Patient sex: F
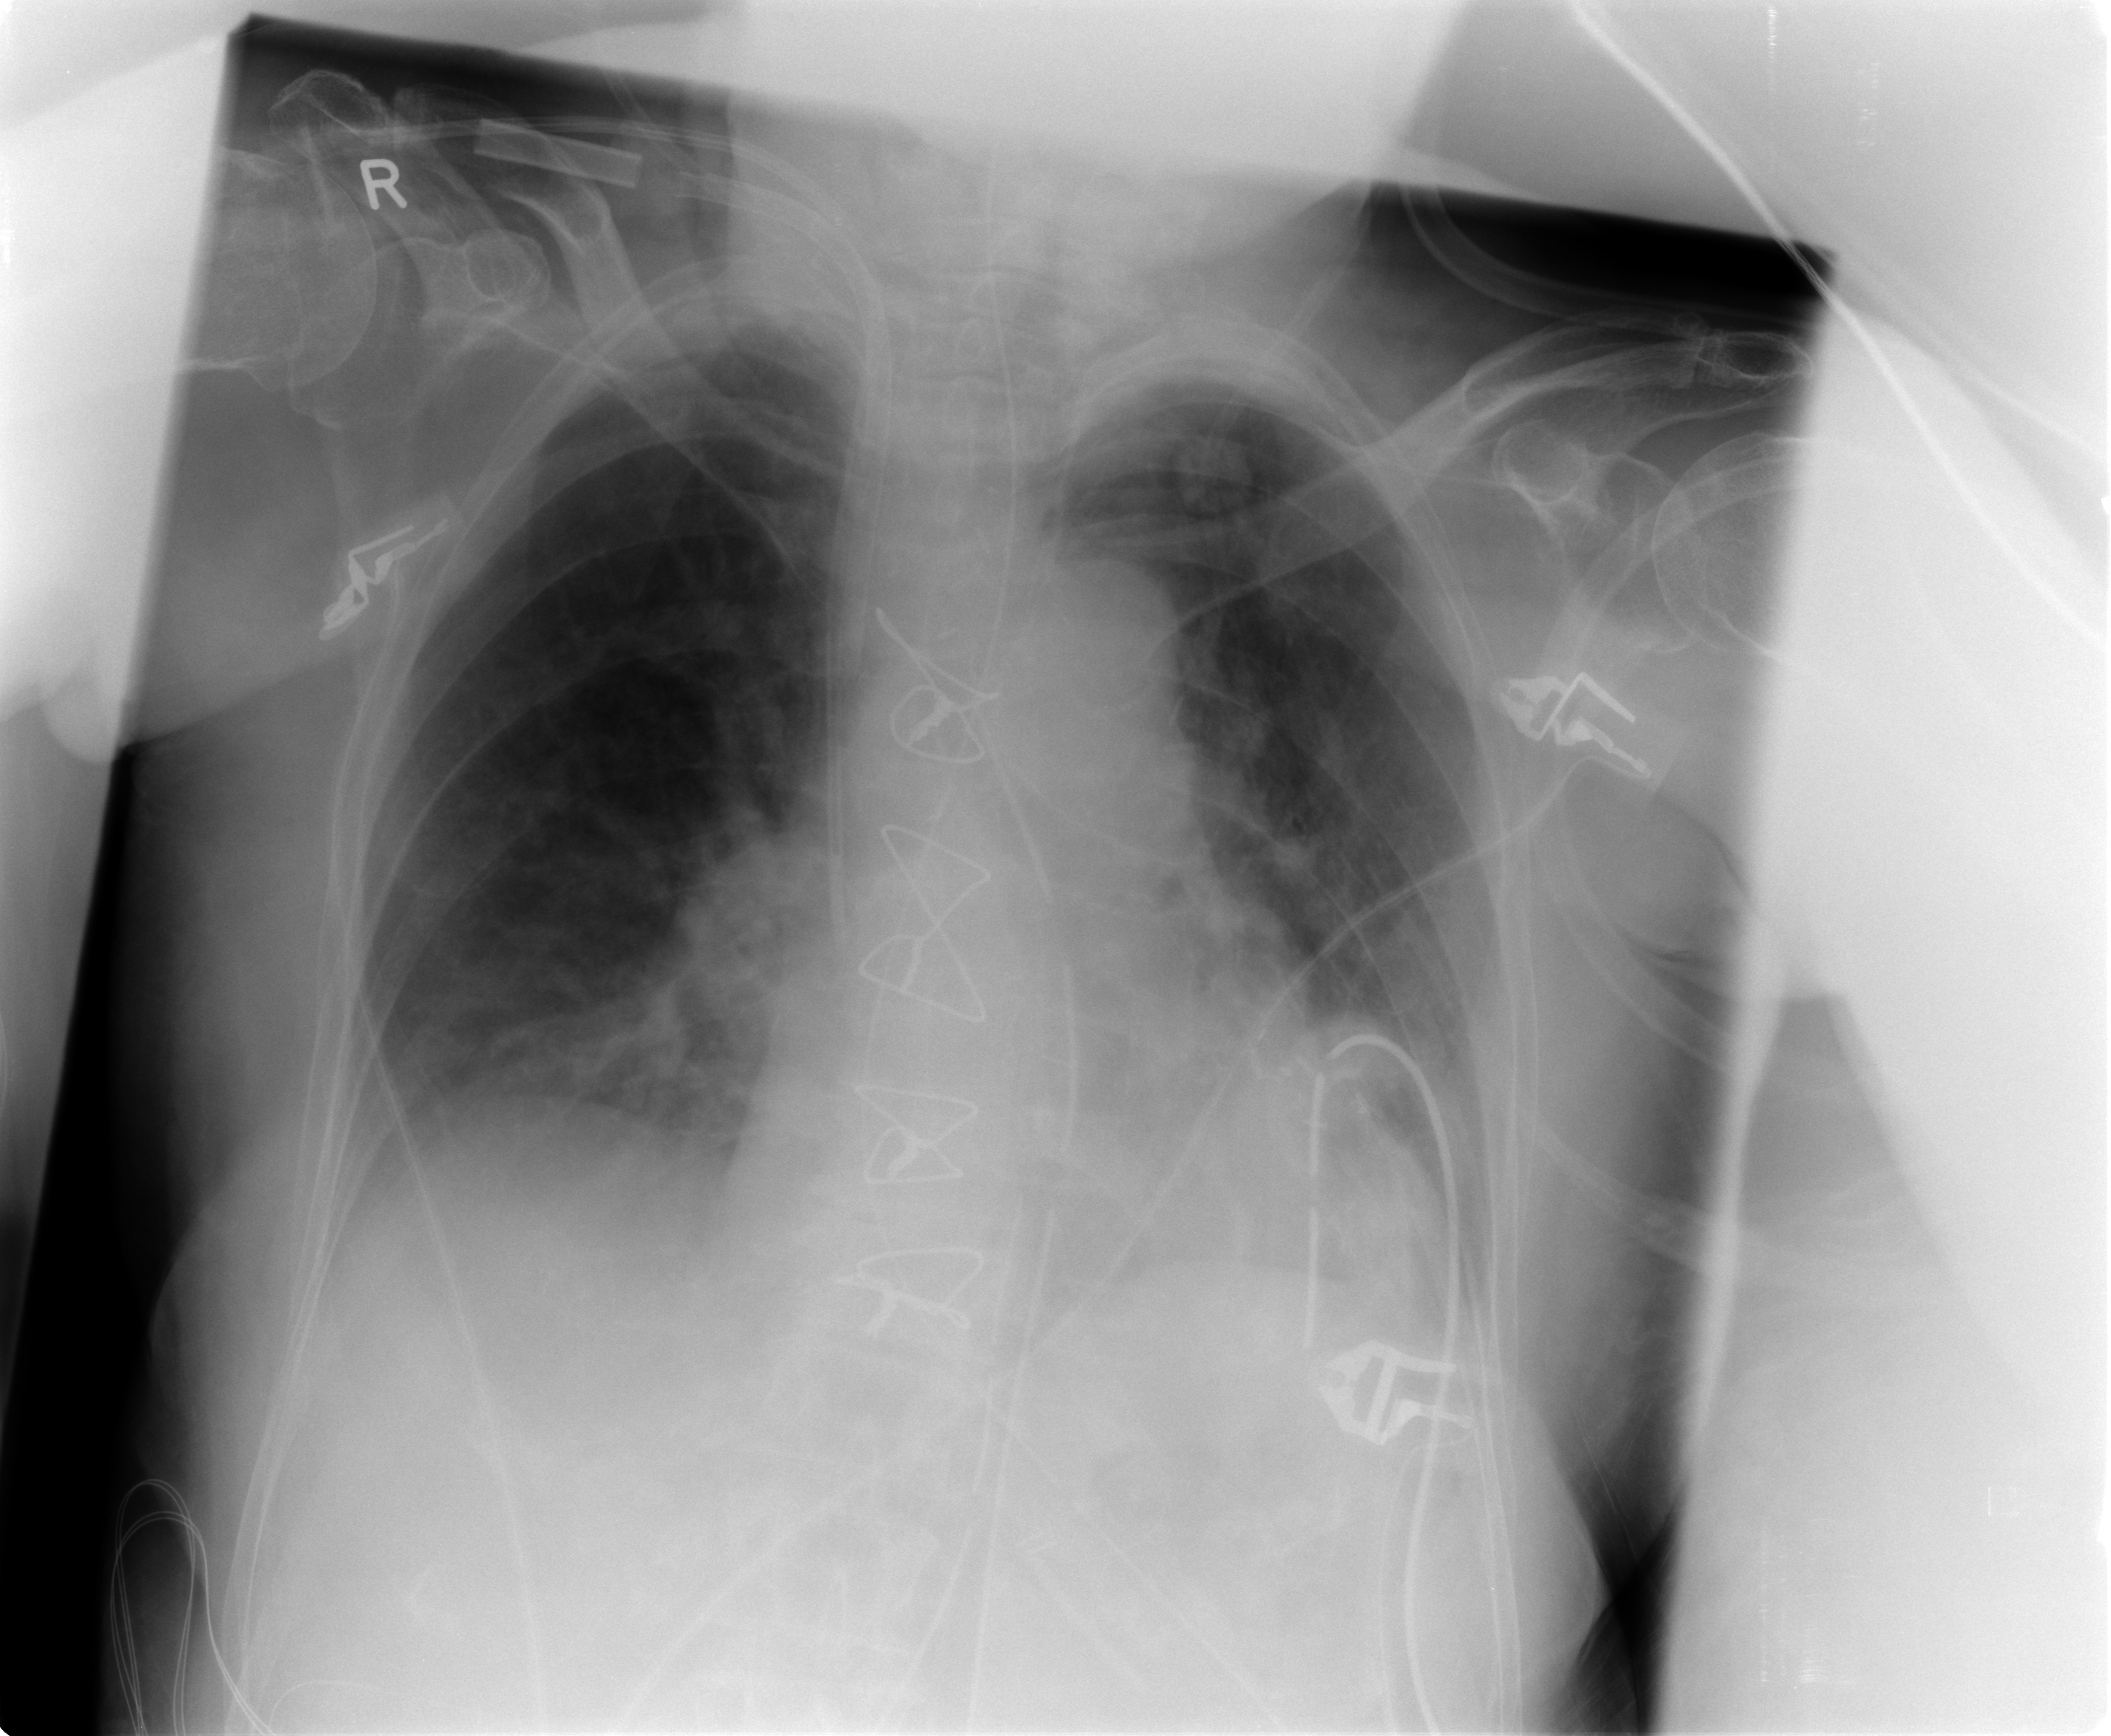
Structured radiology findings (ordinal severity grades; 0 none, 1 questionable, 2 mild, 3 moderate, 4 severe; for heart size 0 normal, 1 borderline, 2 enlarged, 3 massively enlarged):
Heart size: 2
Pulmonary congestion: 2
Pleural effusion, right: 2
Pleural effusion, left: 2
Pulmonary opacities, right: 2
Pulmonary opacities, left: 2
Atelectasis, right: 2
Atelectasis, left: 2